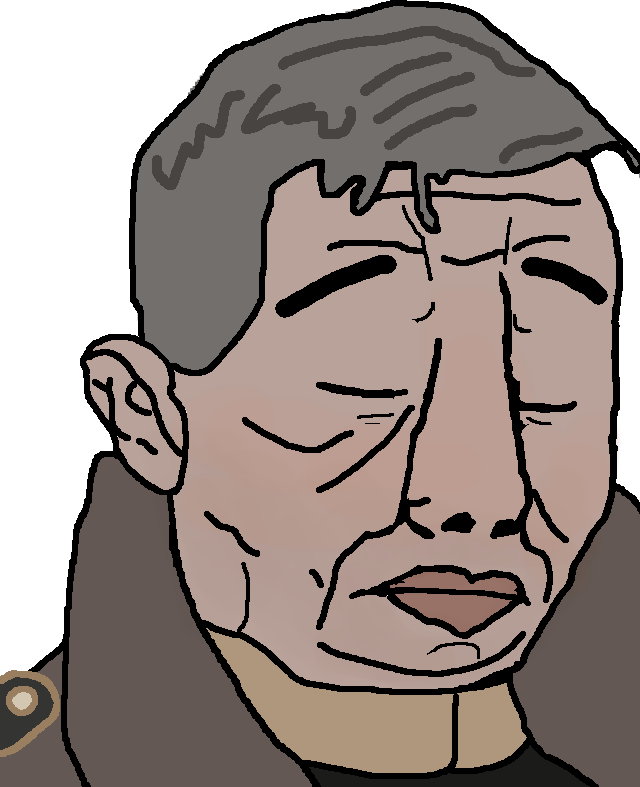
Label: 5_Poljak